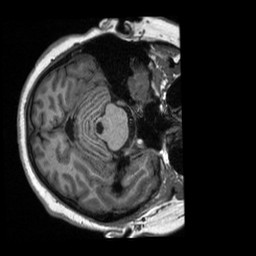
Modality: T1w
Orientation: axial
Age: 41
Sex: female
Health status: healthy
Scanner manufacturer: siemens
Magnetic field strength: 3 T
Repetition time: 2.3 s
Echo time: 0.00298 s